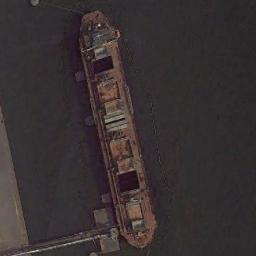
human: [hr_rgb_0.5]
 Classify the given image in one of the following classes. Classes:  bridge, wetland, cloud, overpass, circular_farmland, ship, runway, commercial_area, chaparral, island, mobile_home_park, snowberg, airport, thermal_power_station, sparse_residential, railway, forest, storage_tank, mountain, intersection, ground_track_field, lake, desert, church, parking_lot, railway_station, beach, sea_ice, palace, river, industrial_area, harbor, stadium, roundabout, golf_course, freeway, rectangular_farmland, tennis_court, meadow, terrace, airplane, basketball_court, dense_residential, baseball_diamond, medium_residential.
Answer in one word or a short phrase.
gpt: ship